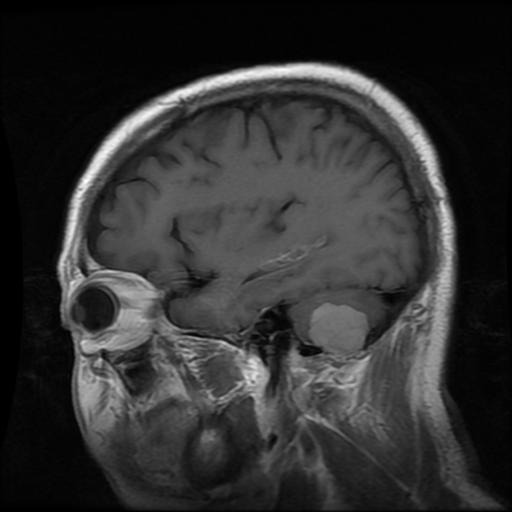
Label: meningioma